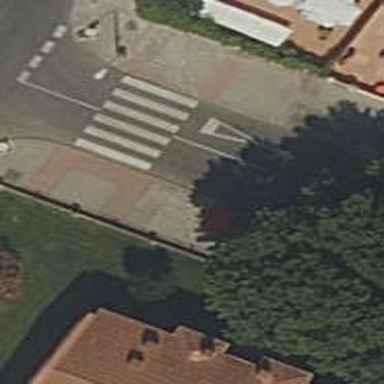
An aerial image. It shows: Zebra crossing on the road.